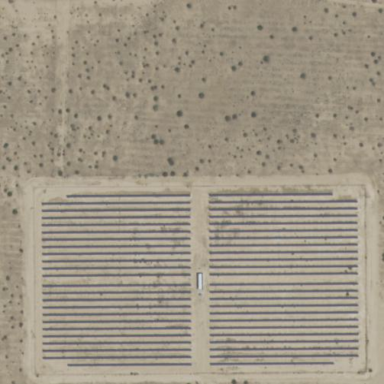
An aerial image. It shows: Solar power plant enclosed by fence. The plant generates electricity using photovoltaic technology.